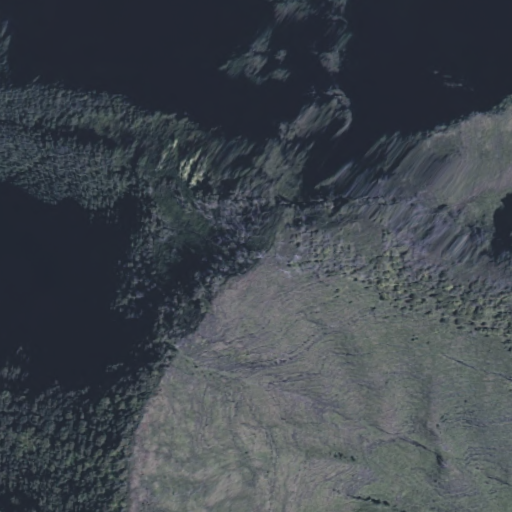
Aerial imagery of mountain in Hawaii named Pu‘ukauā containing only unknown